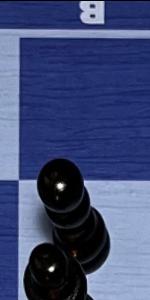
Label: Pawn_Black